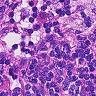
Metastatic tissue present: no